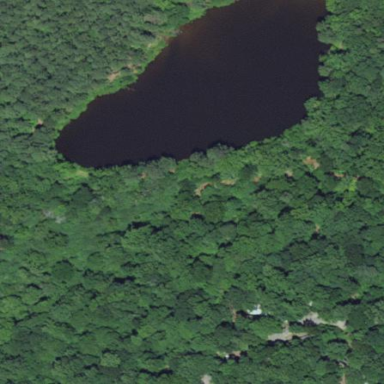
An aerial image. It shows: Peaceful pond surrounded by nature.